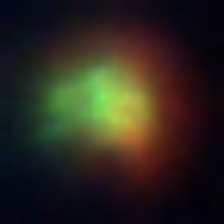
Taxon: NanoPlankton
Group: Other